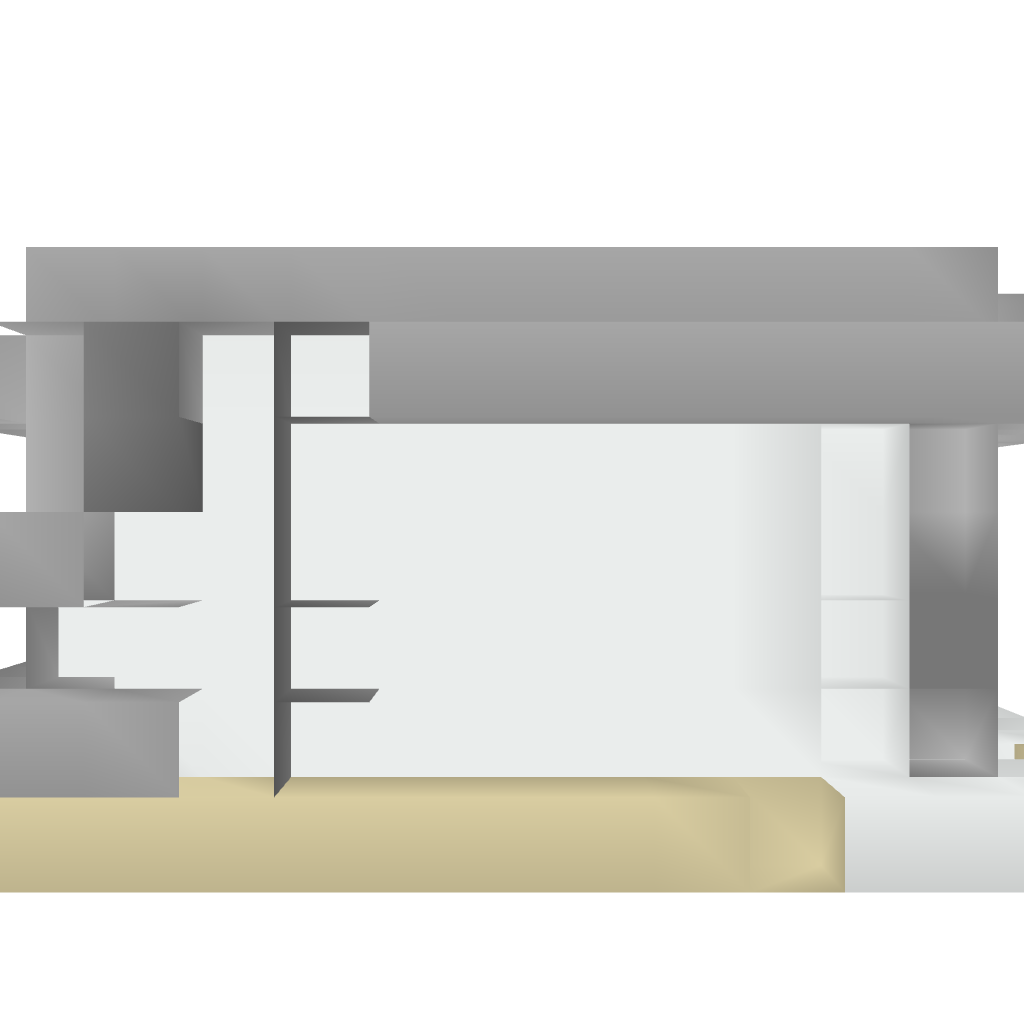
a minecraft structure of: Small Library